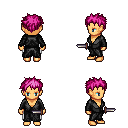
a pixel art fantasy rpg character, female body template, human, tanned skin, gray robe, white pants, pink bedhead hairstyle, dagger, four views (front, back, left, right), 2x2 character sprite sheet, small pixel art, hard edges, no anti-aliasing